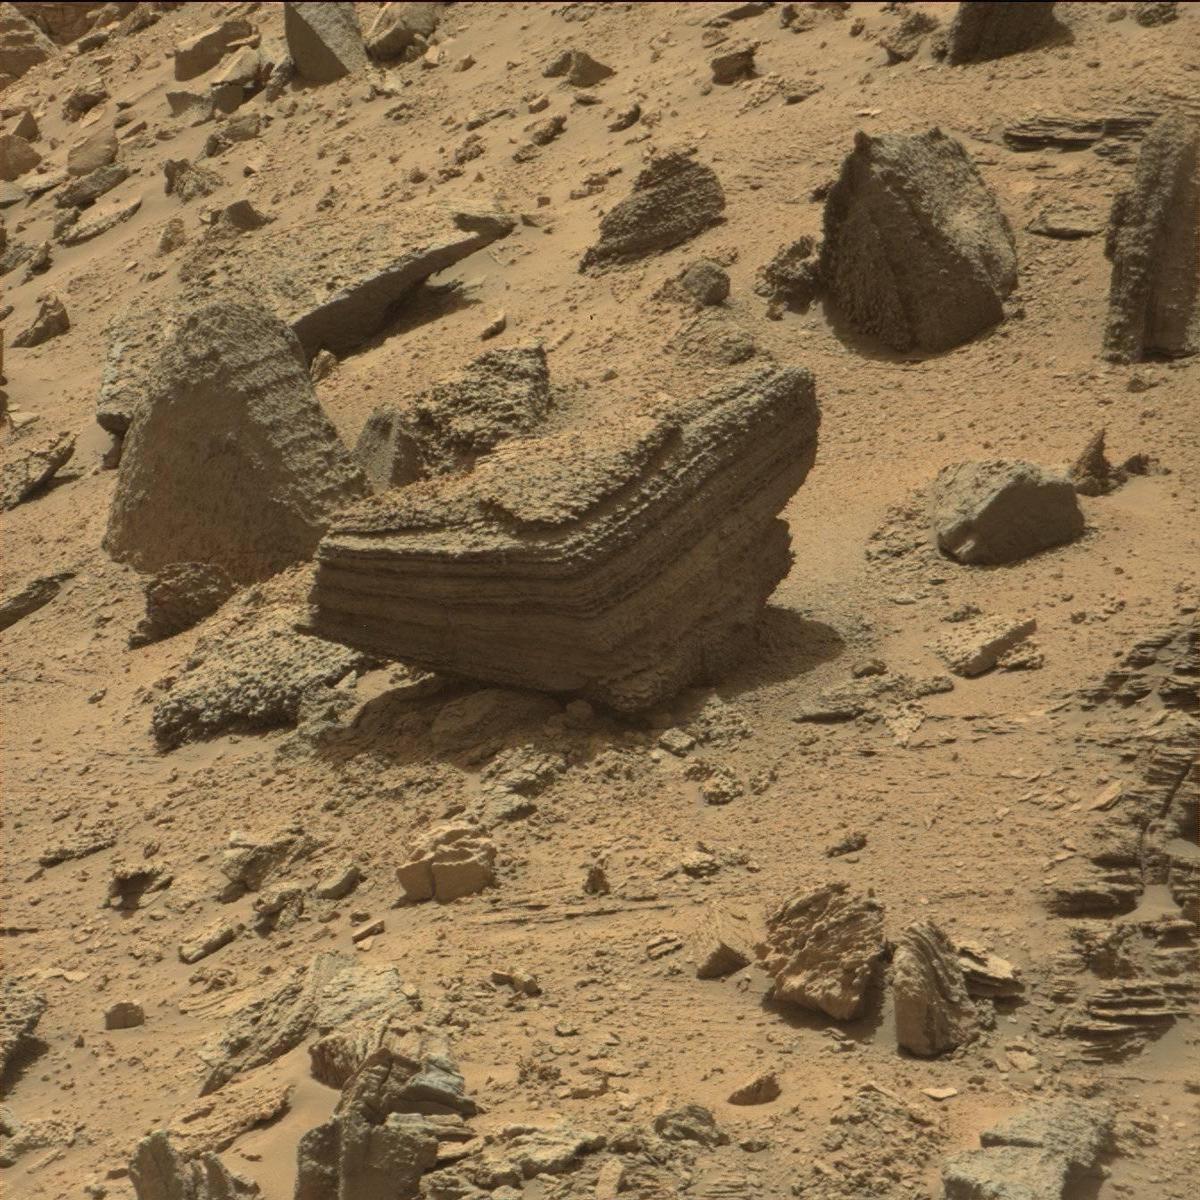
Terrain classes present: Bedrock, Rock, Sand / Soil